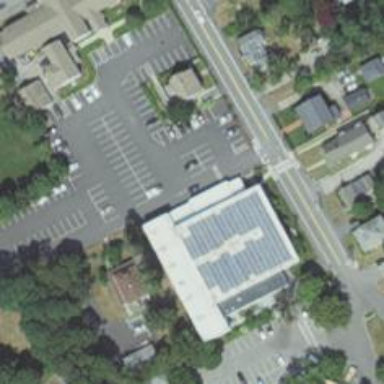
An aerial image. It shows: Parking space is available.